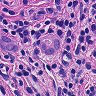
Metastatic tissue present: yes